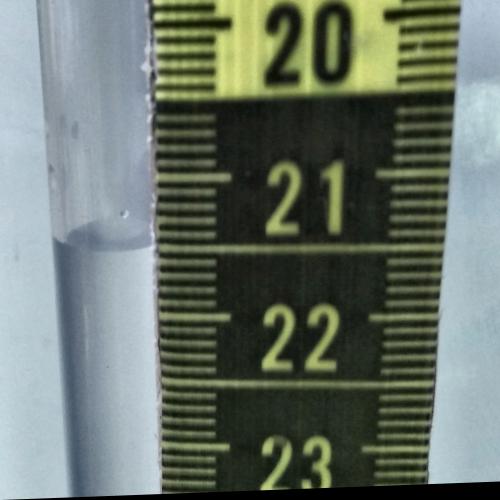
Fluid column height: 21.5 cm